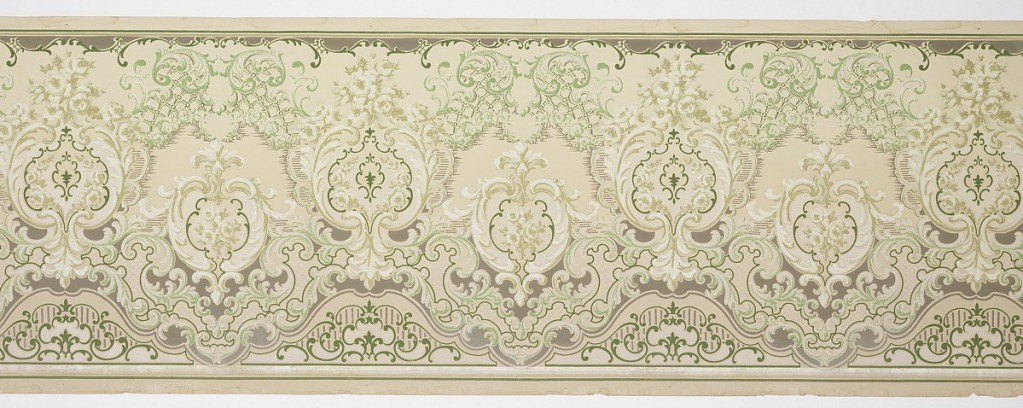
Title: Frieze
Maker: Maxwell & Co., S.A., Chicago, Illinois, USA
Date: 1905–1915
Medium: Machine-printed paper, liquid mica
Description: On a cream ground, green and beige scrolls in acanthus like forms, trellises in green above.